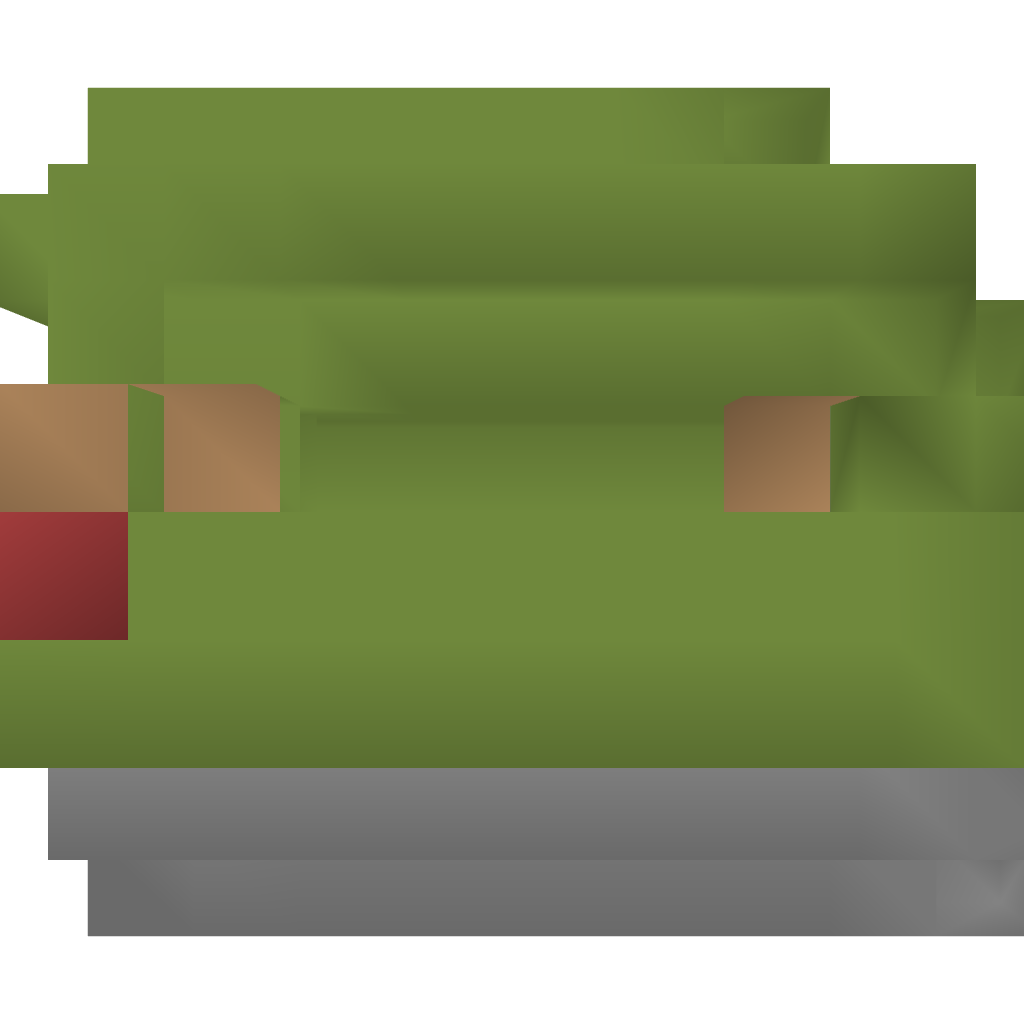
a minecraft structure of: Small Canon (1-5) bad low quality